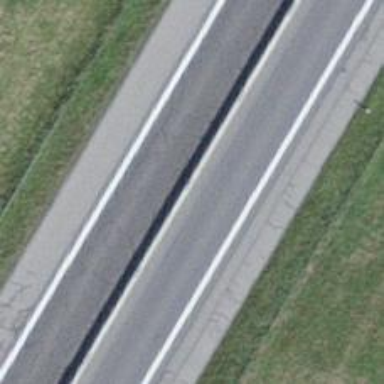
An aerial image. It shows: Trunk highway.